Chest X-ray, PA view. Patient: 53 years old, sex F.
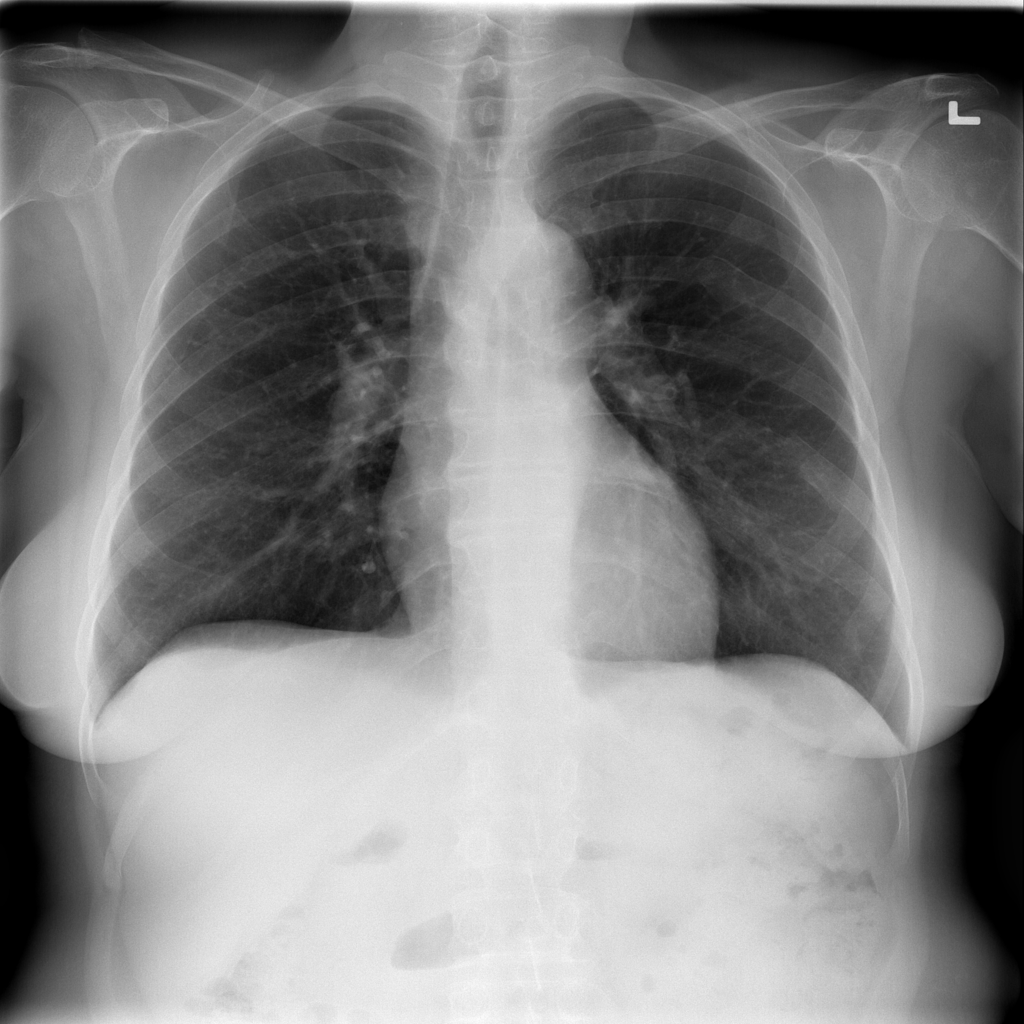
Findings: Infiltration